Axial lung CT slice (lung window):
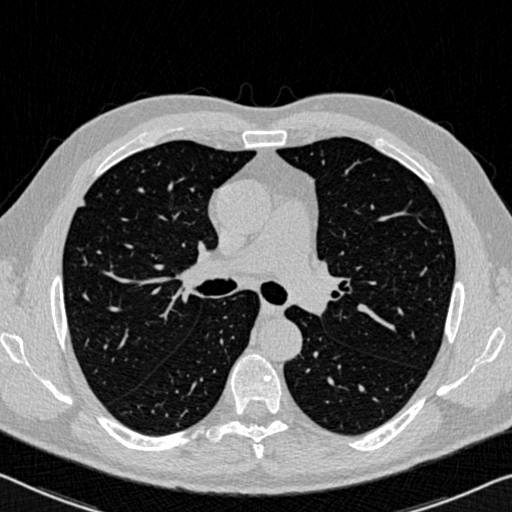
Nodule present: no